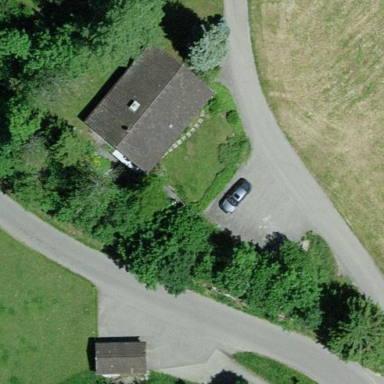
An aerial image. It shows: Detached building with gabled roof.